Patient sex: M
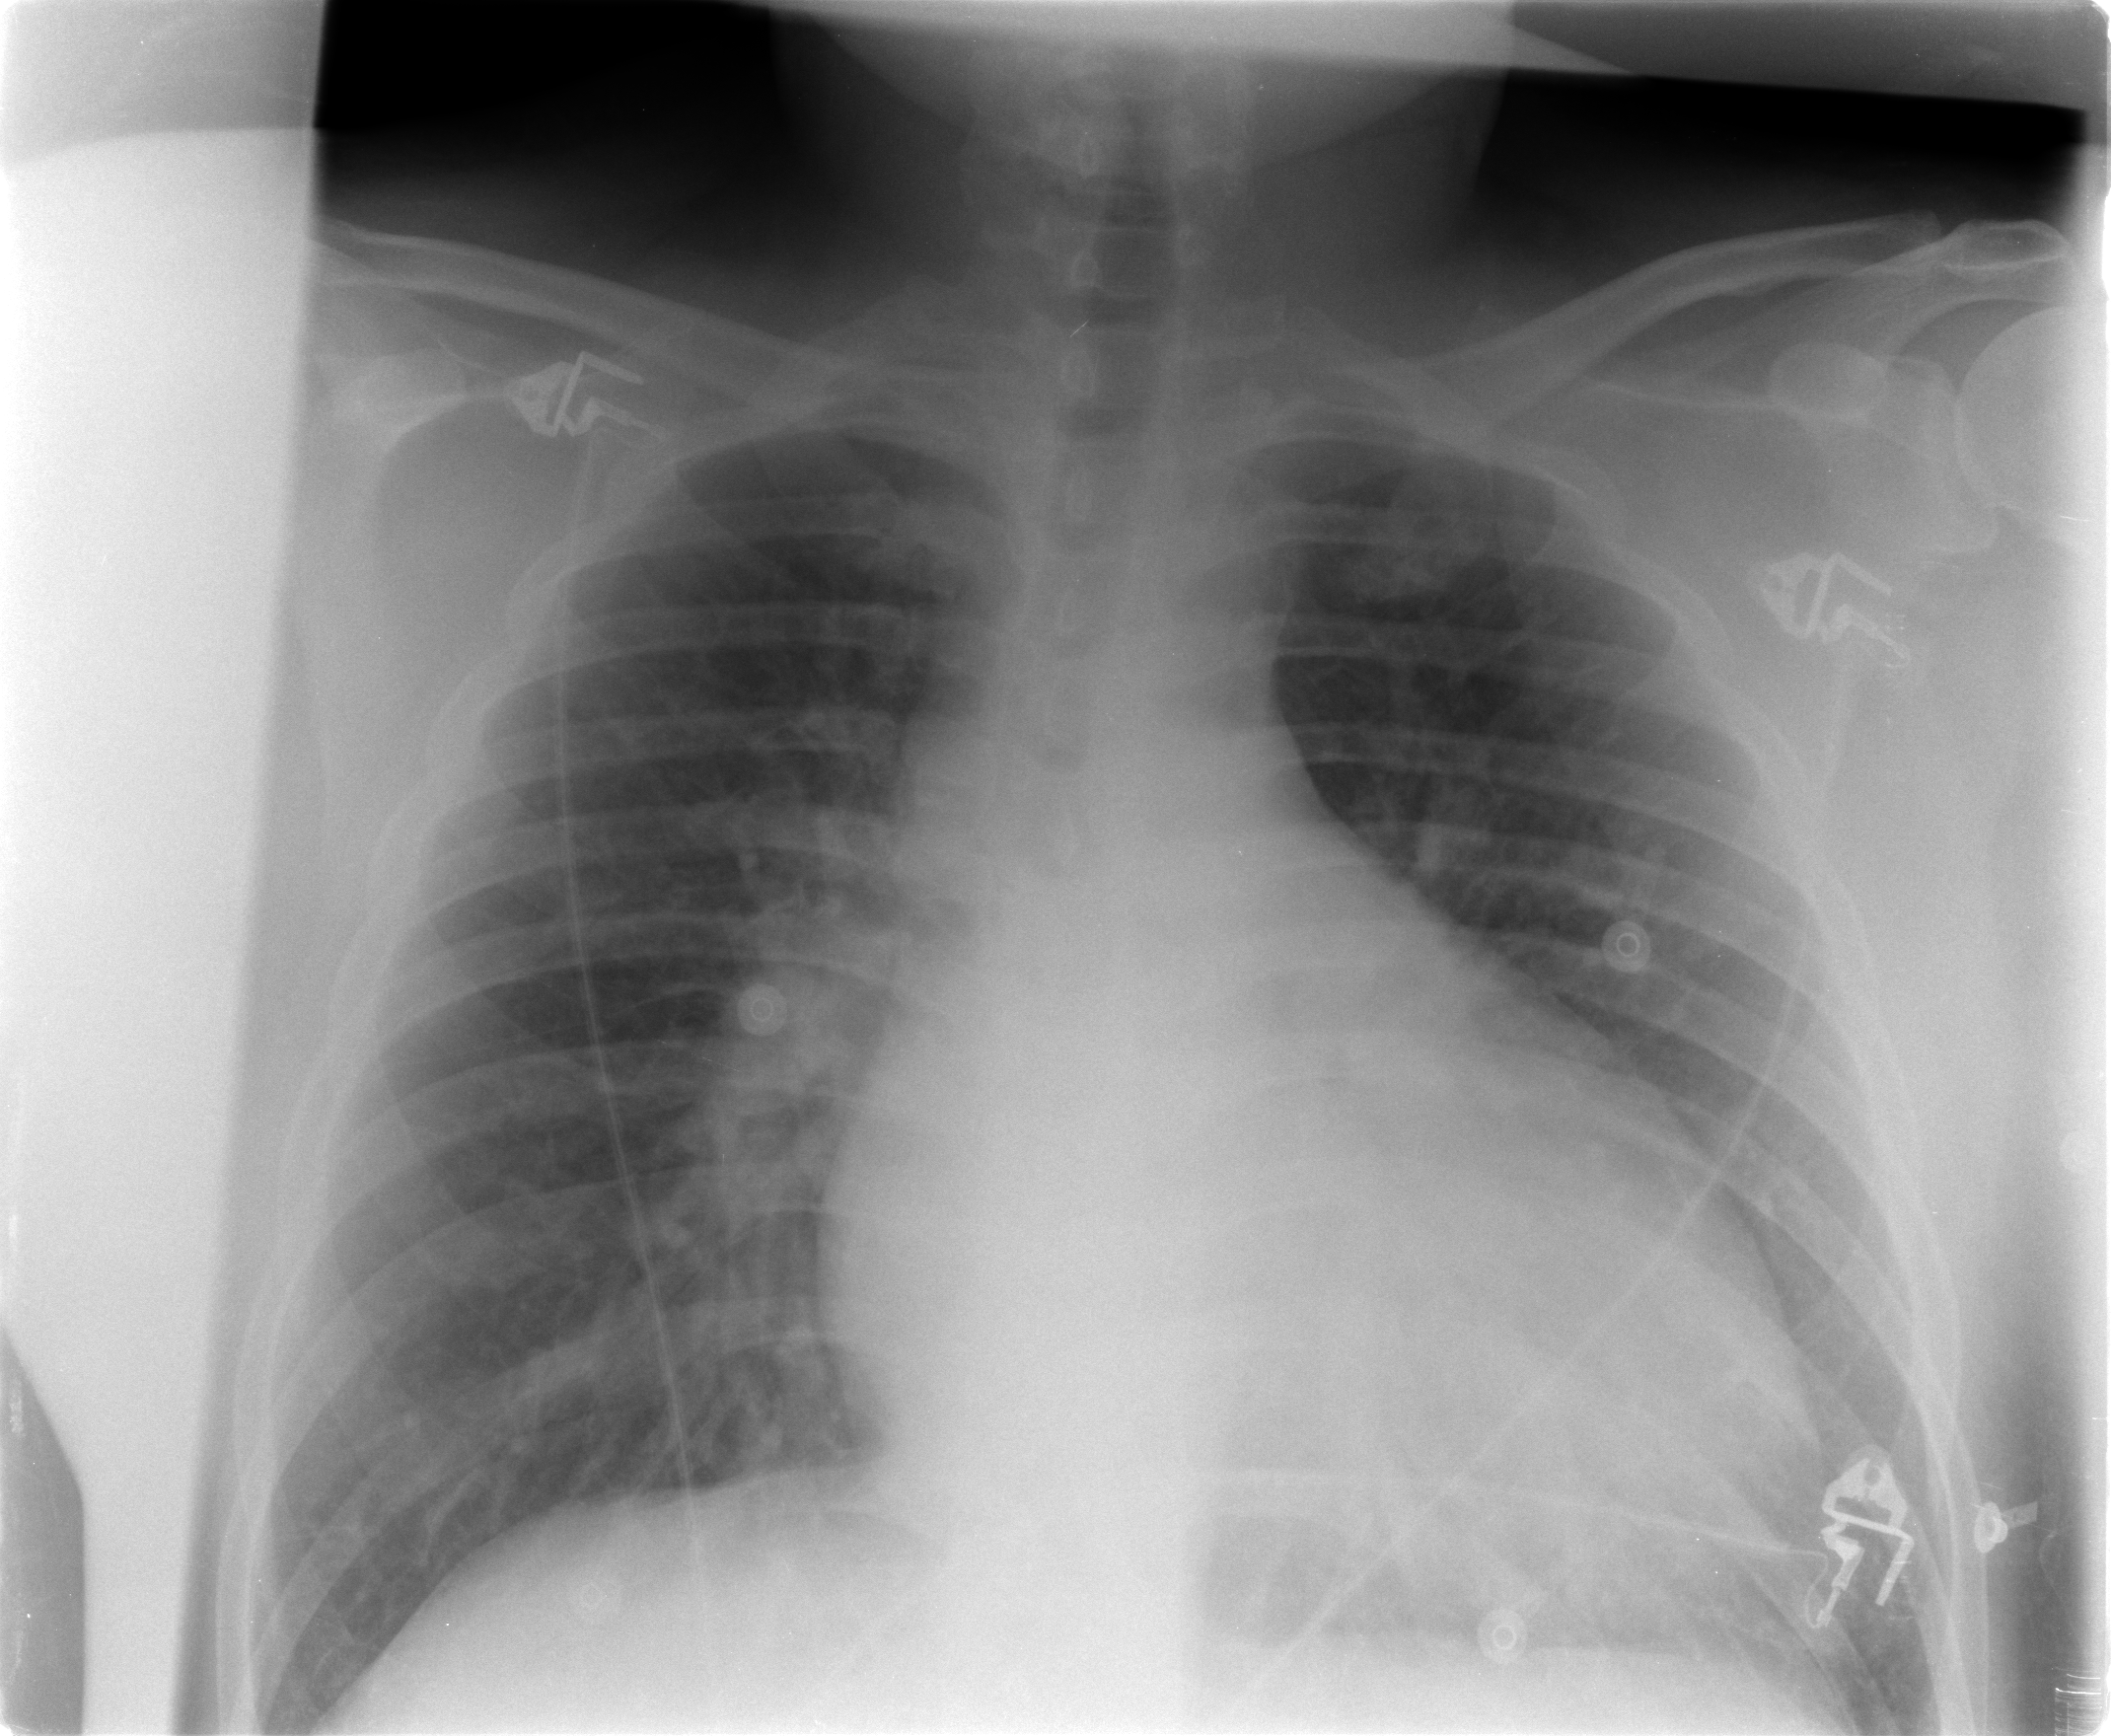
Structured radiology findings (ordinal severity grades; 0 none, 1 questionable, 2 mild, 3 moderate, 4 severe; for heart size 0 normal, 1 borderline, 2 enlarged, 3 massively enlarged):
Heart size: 3
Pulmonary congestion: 3
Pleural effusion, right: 0
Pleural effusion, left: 0
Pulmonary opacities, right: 0
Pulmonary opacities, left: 0
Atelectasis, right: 0
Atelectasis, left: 0